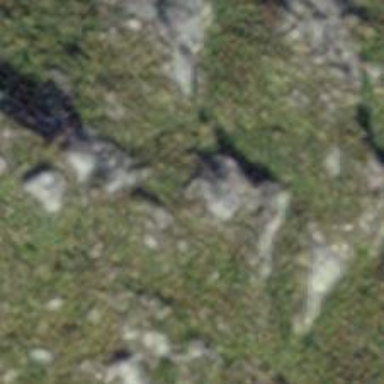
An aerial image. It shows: Cliff in nature.